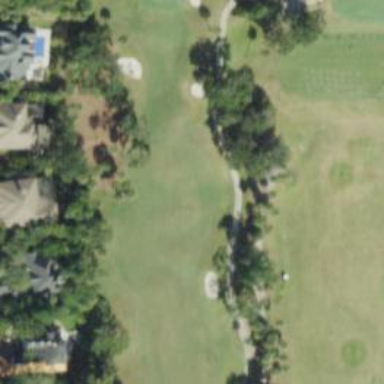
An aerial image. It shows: Golf hole.